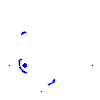
Particle: kaon